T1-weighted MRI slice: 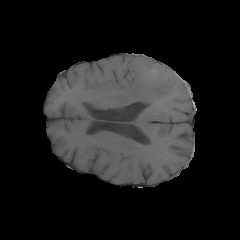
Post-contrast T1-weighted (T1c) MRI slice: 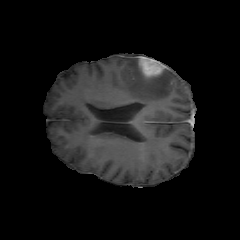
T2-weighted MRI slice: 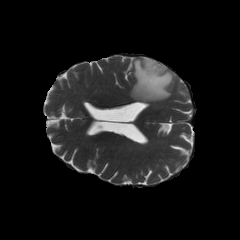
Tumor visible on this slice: yes